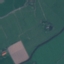
Land use / land cover: Pasture